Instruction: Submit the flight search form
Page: home
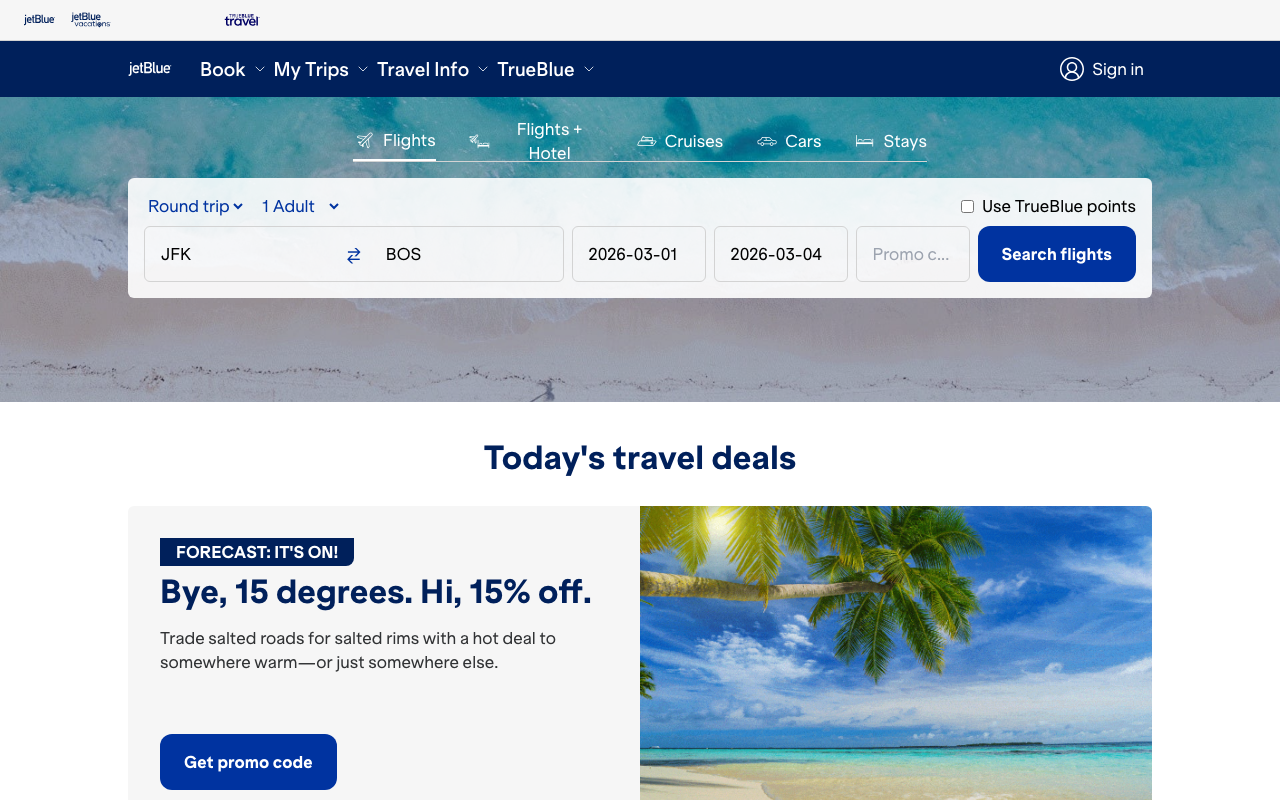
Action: click